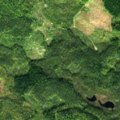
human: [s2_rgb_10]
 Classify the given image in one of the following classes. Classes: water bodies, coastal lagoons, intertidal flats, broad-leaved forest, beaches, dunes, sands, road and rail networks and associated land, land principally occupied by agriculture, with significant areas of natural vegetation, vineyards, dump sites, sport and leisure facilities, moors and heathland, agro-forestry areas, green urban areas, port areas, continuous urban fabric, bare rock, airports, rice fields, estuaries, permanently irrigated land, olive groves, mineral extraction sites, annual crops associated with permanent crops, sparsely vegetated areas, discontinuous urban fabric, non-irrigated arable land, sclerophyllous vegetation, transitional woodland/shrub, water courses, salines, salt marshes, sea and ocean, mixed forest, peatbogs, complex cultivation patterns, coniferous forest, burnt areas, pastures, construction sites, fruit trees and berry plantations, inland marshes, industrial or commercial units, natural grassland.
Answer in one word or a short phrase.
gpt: coniferous forest, mixed forest, transitional woodland/shrub